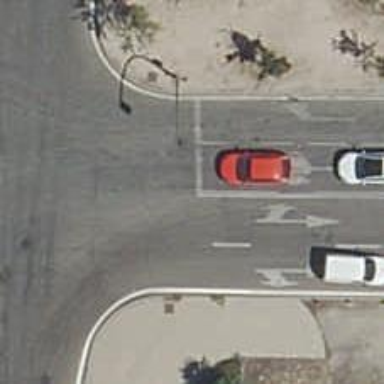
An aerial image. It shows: Road with traffic signals.